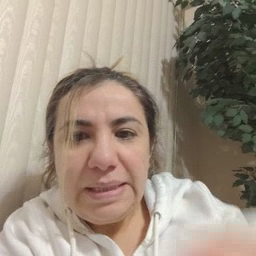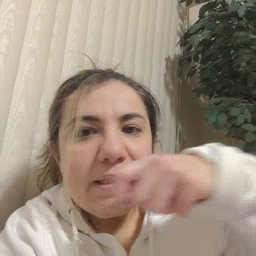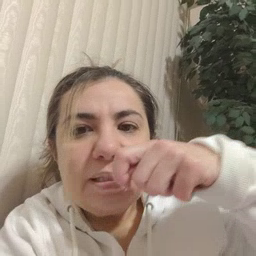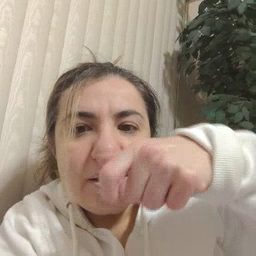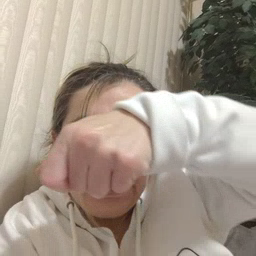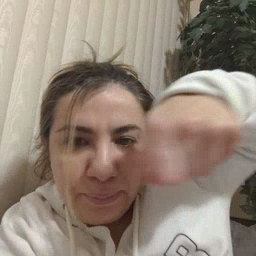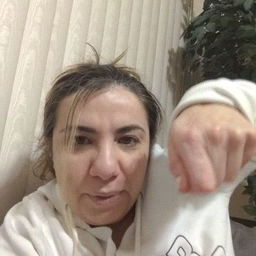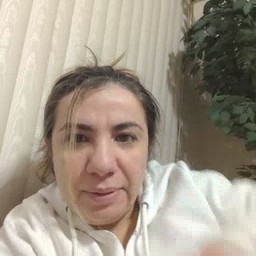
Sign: toothbrush